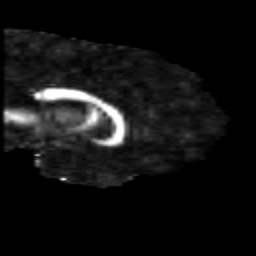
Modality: FA
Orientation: sagittal
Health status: healthy
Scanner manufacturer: siemens
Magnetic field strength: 3 T
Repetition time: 10 s
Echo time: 0.092 s